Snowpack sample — Snodgrass Mountain, Crested Butte, Colorado (2/4/25, 12:06 PM MST)
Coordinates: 38.923, -106.968
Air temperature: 35 °F
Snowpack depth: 80 cm
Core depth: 30 cm
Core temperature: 35.6 °F
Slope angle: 14°, slope face: 78°
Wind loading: low
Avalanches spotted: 0
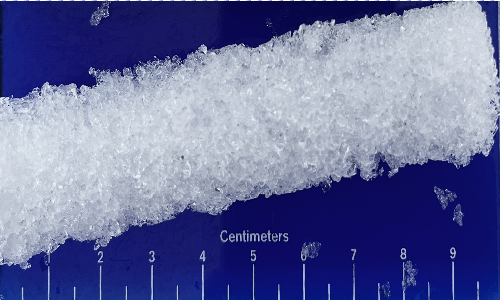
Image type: core
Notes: No avalanches nearby, unusually warm weather for the last month reported by residents, Collected 25 yards from treeline